Frequency: 90000
Velocity: 0,279
Power: 26,2
Pulse duration: 0,0000001
Pass count: 1
Magnification: 10
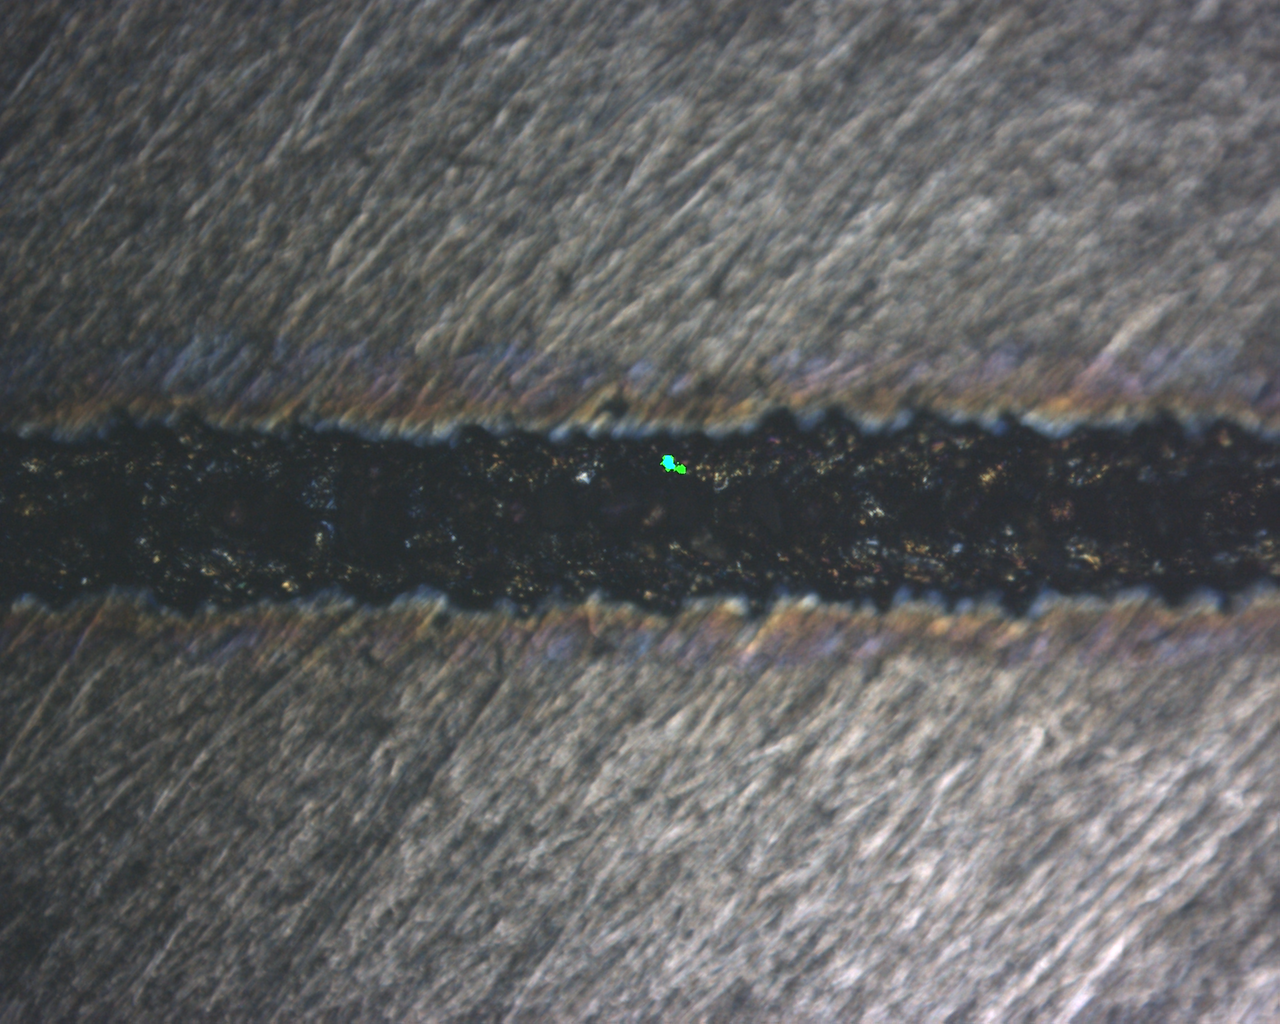
Measured width: 141.892
Other width: 58.876